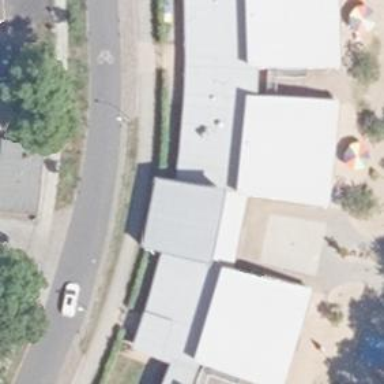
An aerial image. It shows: Kindergarten building.